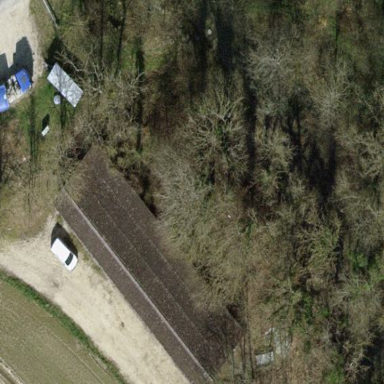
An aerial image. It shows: Farm auxiliary building.